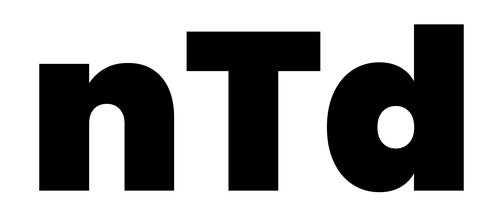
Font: Poppins-Black